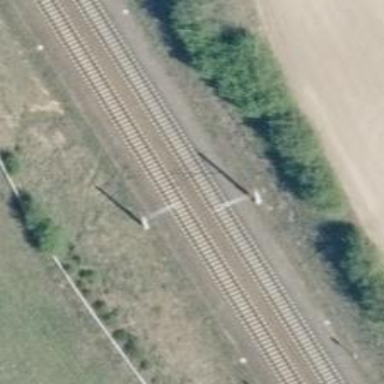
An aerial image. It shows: Railway milestone with catenary mast.